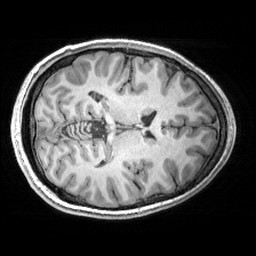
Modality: T1w
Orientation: axial
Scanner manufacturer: siemens
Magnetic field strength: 3 T
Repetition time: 2.53 s
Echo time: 0.00299 s